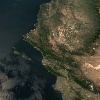
Label: land